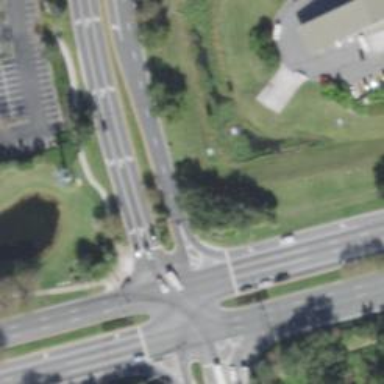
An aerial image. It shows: Zebra crossing on footway.